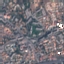
Label: Residential